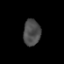
Tissue: prostate
Cell type: Fibroblasts
Senescence score: 0.8488
Nuclear area (px): 437
Mean DAPI intensity: 76.096